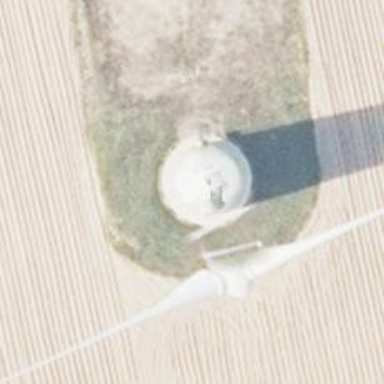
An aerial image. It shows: Wind generator powered by horizontal-axis wind turbine.